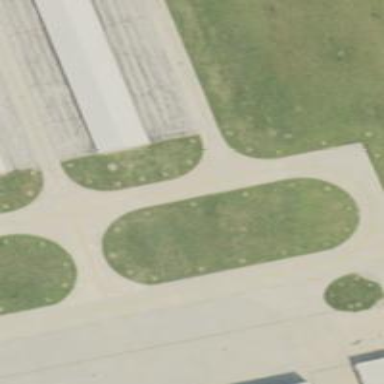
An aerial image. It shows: Image of taxiway at airport.